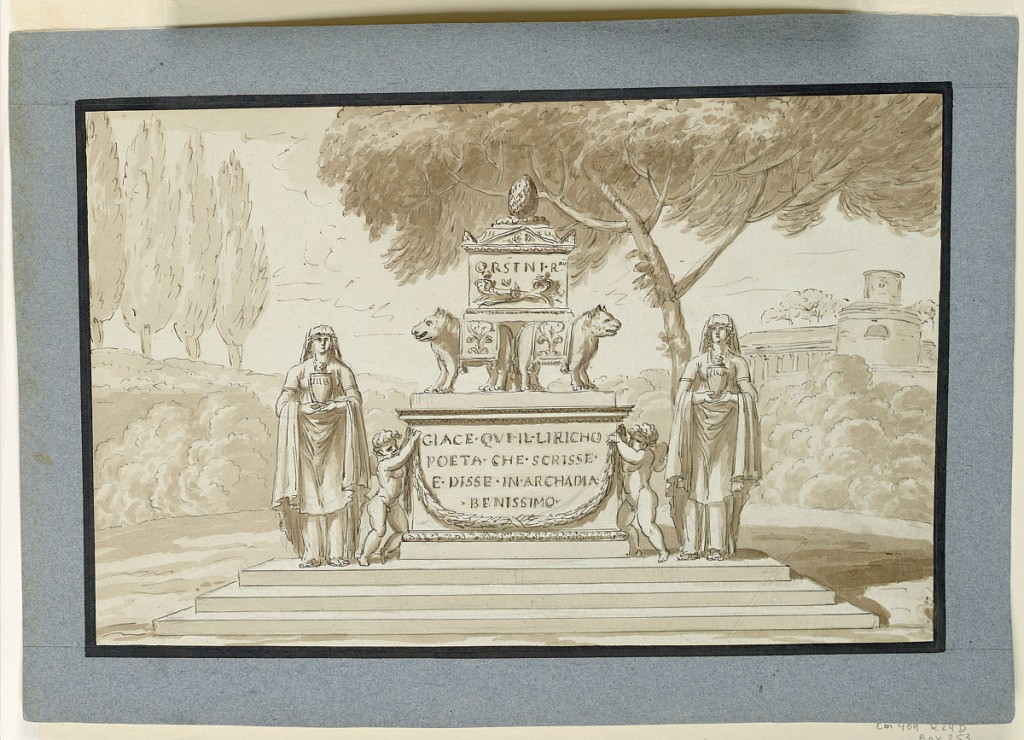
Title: Sepulchral Monument for Poet Orsini of Rome
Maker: Giuseppe Barberi, Italian, 1746–1809
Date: after 1795
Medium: Pen and brown ink, brush and brown wash, graphite, on blued-white laid paper, lined
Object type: Drawing
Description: Three steps lead to a pedestal flanked by two standing women who hold censers. Two putti hold festoons on the pedestal.

Inscription:
GIACE.QUI.IL.LIRICO/ POETA.CHE.SCRISSE/ E.DISSE.IN.ARCHADIA/ BENISSIMO.

Two strange animals carry a cinerary box with he inscription "ORSINI.R(oma)no". In landscape. Bordered by ink and blue paper stripes.